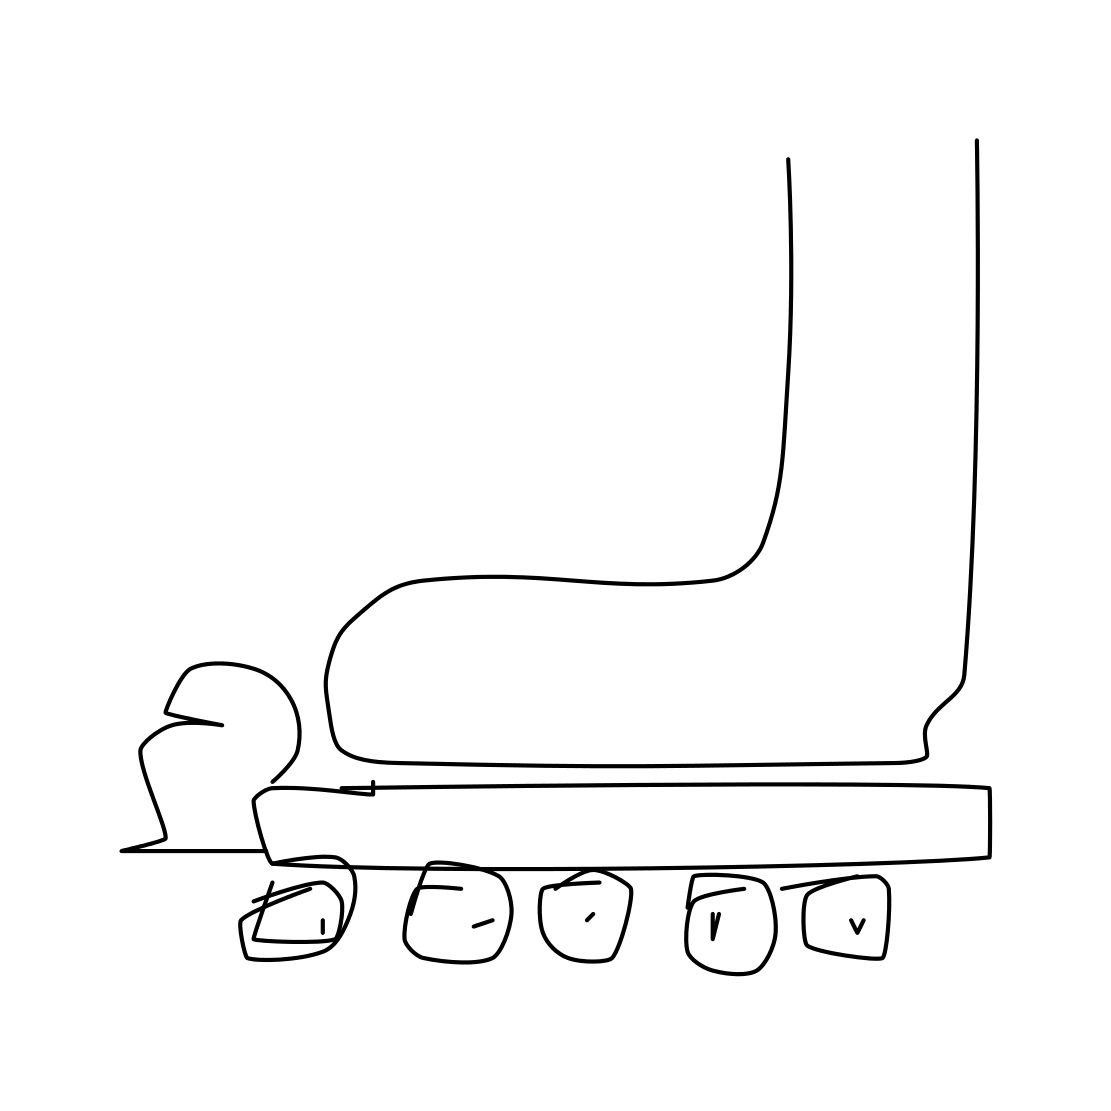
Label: rollerblades